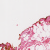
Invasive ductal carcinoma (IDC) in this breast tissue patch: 0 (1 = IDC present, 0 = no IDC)